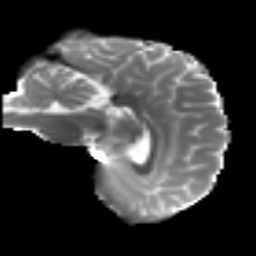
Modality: T2w
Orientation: sagittal
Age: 24
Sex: female
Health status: ill
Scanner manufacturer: siemens
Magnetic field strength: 3 T
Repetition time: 6.5 s
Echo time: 0.062 s